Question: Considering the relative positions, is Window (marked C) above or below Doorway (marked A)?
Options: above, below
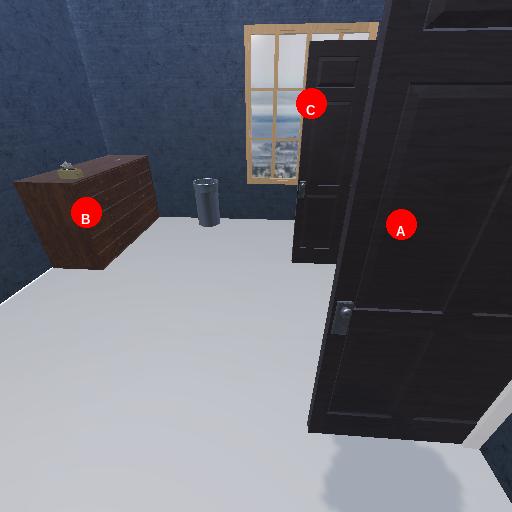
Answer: above